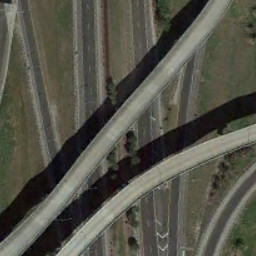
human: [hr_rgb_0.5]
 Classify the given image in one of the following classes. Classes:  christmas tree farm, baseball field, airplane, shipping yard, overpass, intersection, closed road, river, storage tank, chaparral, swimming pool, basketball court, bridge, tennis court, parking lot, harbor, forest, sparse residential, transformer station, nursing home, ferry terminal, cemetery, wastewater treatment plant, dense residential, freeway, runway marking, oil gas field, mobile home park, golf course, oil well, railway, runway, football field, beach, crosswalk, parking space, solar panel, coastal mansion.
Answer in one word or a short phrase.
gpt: overpass